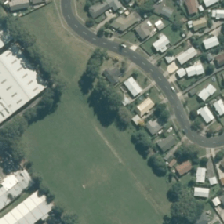
Land cover: urban_parkland